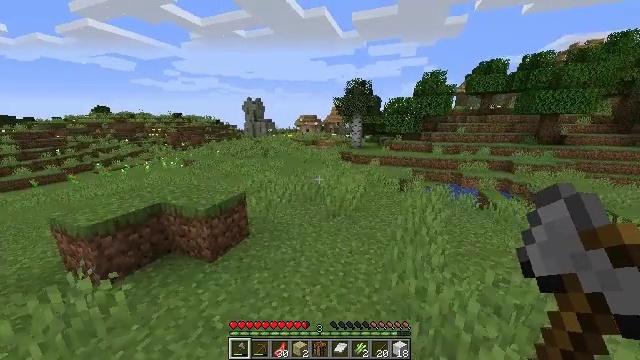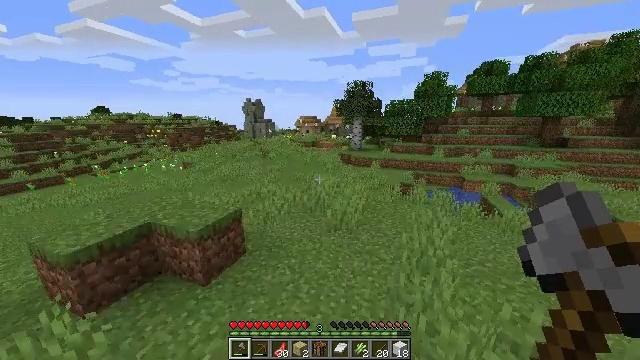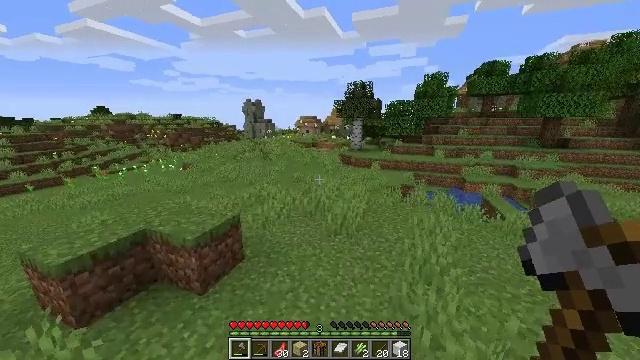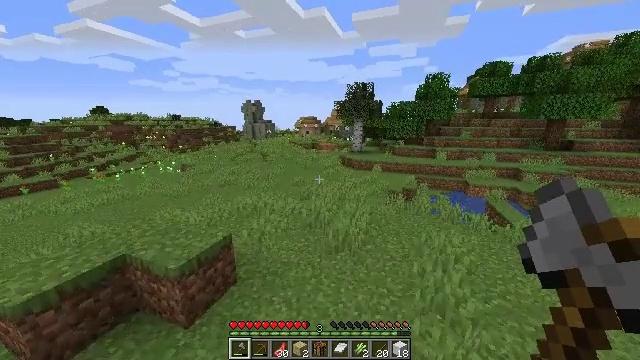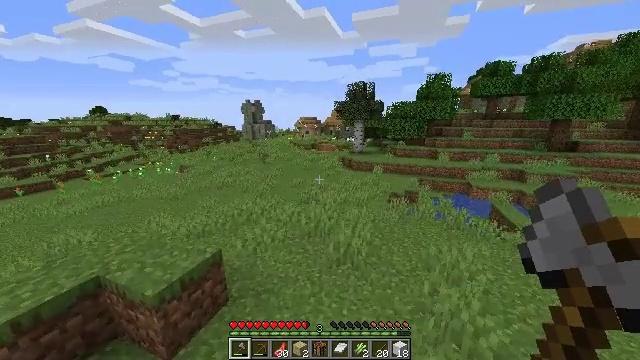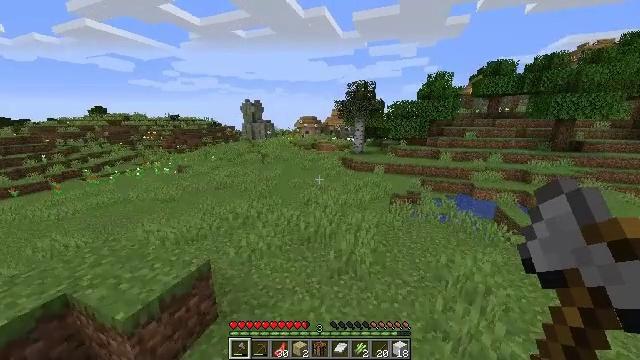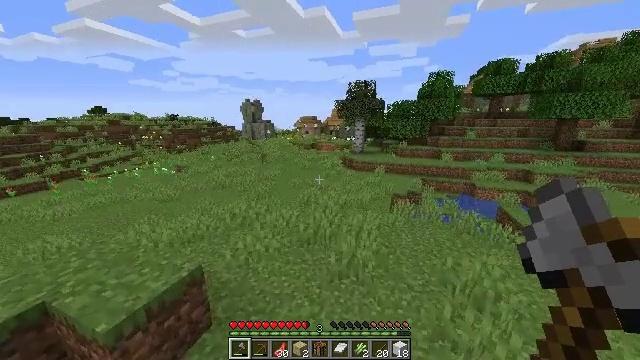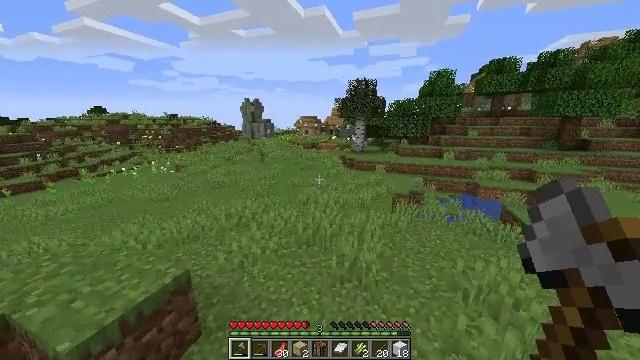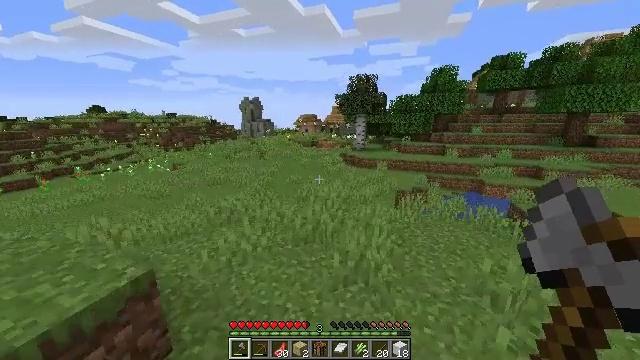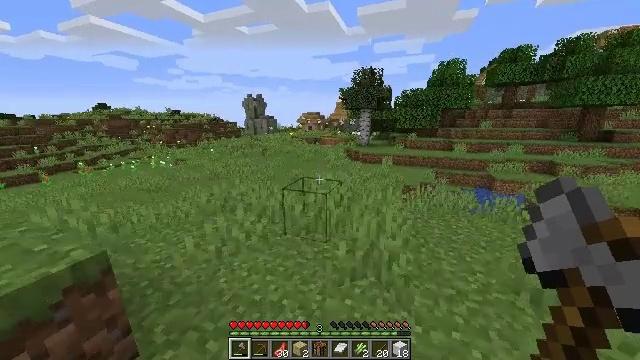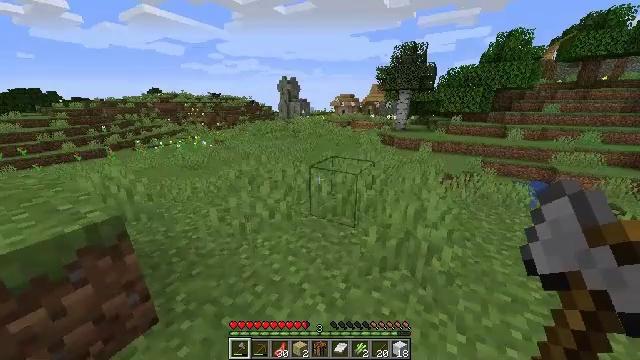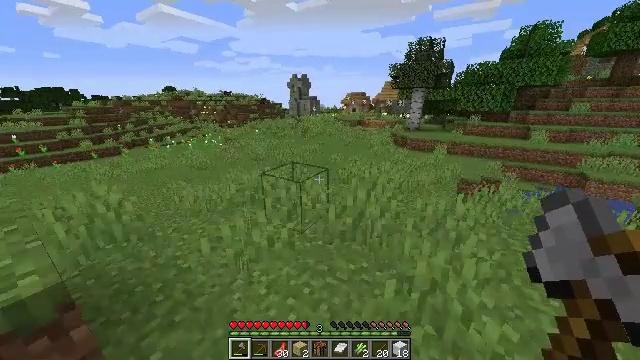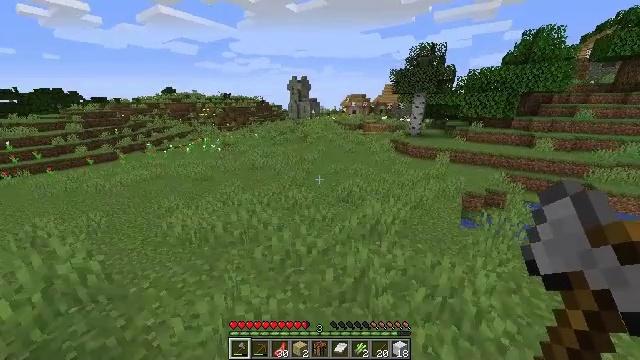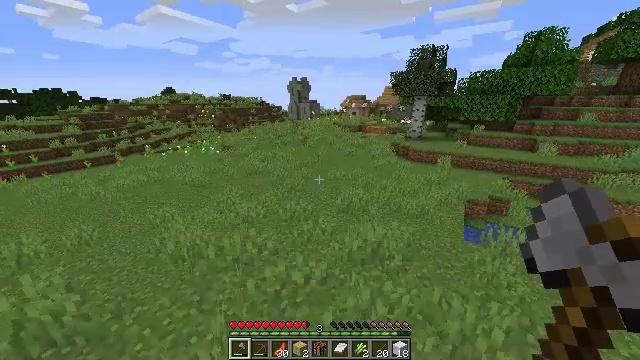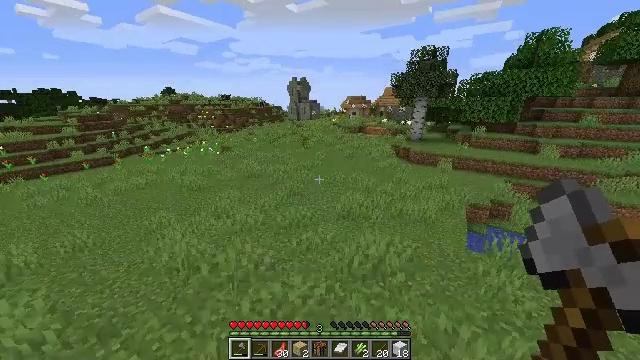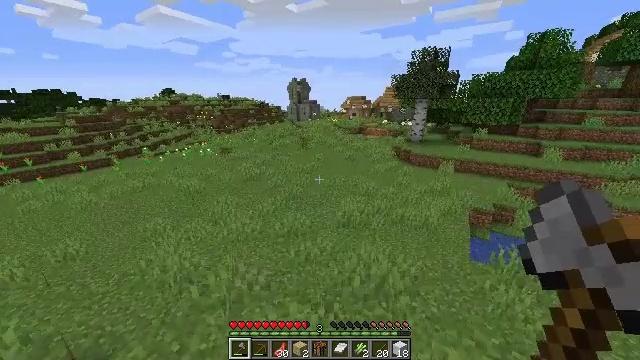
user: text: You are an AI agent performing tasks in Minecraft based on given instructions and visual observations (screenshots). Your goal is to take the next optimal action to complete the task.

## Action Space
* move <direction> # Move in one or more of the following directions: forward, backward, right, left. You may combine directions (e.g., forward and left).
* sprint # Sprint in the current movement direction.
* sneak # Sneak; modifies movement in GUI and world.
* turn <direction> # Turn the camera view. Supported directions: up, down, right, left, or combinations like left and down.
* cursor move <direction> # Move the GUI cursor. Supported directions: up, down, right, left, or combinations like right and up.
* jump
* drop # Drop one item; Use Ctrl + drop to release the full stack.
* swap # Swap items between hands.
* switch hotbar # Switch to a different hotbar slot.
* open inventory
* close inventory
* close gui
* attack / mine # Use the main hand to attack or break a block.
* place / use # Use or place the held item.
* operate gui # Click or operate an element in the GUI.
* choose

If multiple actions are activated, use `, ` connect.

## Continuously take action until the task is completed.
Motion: motion action
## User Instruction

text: Attack the red tulip to obtain it.
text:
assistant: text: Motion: move forward, jump
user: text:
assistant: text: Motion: move forward, jump
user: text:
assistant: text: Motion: move forward, jump
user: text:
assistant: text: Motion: move forward, jump
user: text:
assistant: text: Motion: move forward, jump
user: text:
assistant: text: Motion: move forward, jump
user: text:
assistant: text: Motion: move forward, jump
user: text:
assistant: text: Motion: move forward, jump
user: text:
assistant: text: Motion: move forward, jump
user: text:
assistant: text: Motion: move forward, turn left and down, jump
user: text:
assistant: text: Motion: move forward, turn left, jump
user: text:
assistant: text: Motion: move forward, jump
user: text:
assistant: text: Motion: move forward, jump
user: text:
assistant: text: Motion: move forward, jump
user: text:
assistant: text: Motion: move forward, jump
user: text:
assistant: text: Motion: move forward, jump
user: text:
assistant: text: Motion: move forward, jump
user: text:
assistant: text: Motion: move forward, turn left and up, jump
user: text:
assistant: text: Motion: move forward, turn left and up, jump
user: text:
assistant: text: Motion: move forward, turn left, jump
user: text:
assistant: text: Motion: move forward
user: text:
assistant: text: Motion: move forward
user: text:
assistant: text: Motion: move forward
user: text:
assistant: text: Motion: move forward
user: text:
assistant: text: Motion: move forward
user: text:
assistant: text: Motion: move forward
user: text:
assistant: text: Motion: move forward
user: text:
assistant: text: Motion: move forward
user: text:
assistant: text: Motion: move forward
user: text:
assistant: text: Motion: move forward